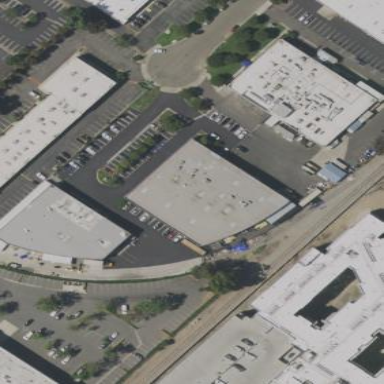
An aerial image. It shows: Commercial building.